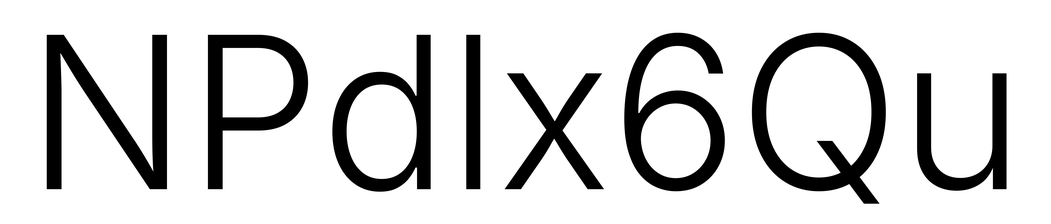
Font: Inter_Light